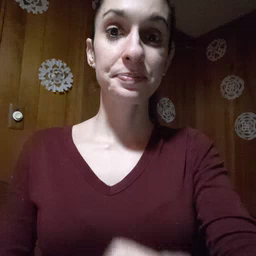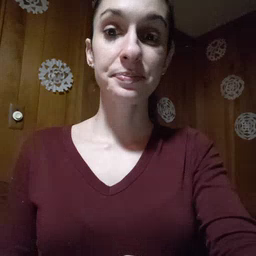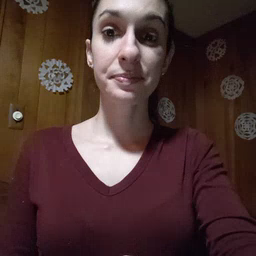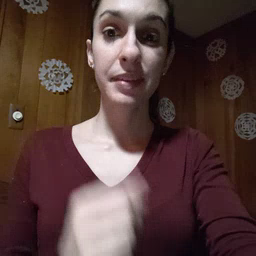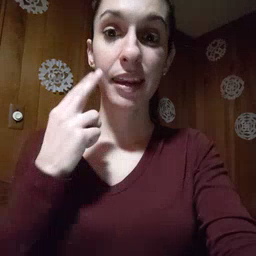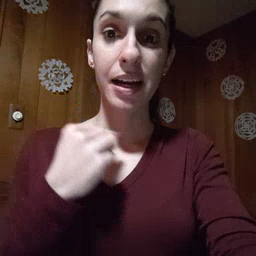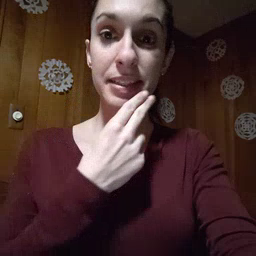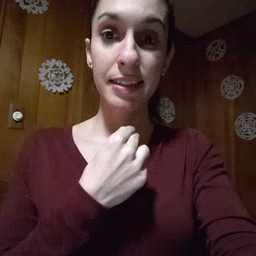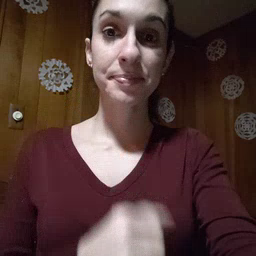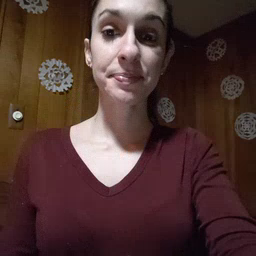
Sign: napkin